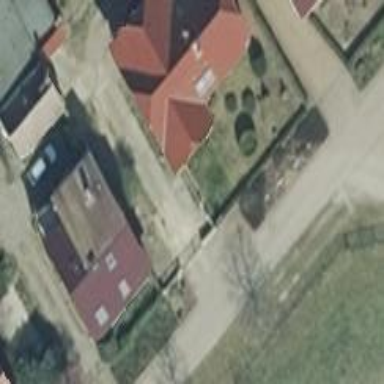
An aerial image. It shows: Charming house with red half-hipped roof made of roof tiles.